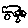
Label: car